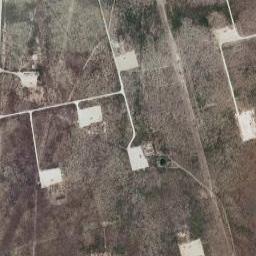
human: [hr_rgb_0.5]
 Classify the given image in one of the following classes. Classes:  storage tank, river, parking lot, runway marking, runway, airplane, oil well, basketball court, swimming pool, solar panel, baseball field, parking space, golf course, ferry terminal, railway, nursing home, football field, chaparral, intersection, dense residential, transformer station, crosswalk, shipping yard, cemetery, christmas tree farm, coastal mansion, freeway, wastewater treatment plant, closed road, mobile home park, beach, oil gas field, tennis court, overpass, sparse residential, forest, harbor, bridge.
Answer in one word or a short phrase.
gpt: oil gas field